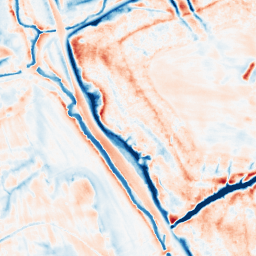
Category: multiscale
Decomposition family: dog_multiscale
Decomposition parameters: sigma_ratio: 1.6
n_scales: 5
base_sigma: 0.5
Upsampling method: lanczos
Upsampling parameters: scale: 4
Upsampling scale: 4